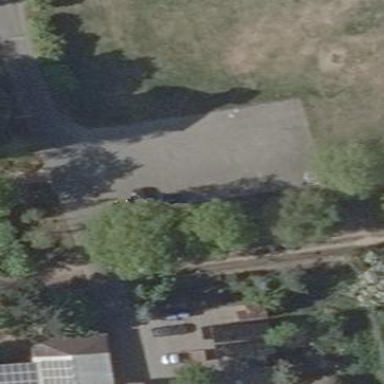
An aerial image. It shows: Parking area with surface.